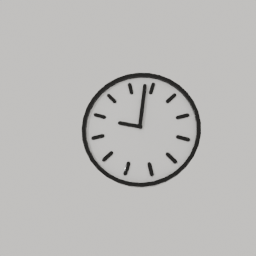
Label: appliances